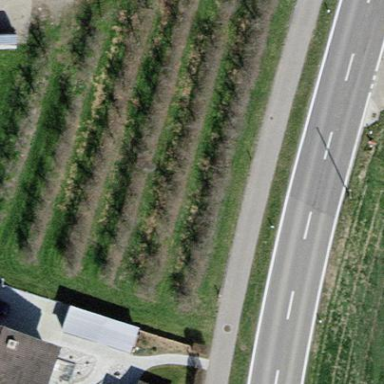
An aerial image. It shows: Orchard.